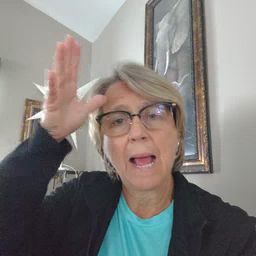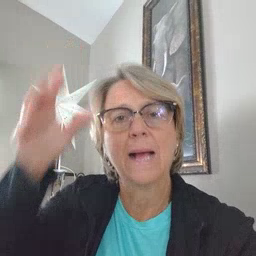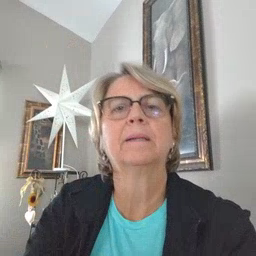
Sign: dad